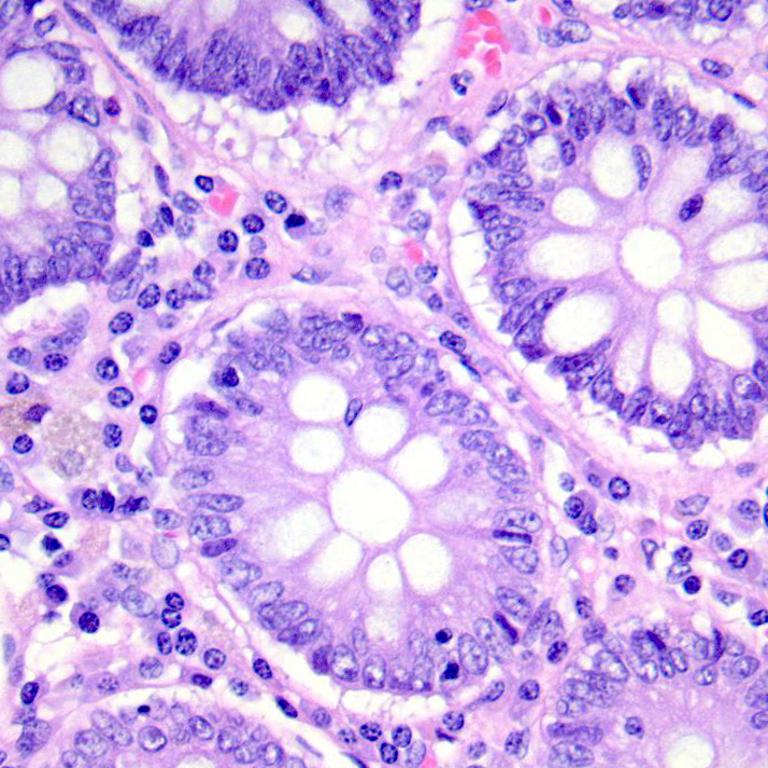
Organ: colon
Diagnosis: benign